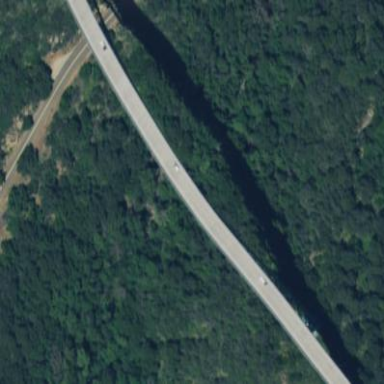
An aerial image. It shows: Historic concrete bridge.